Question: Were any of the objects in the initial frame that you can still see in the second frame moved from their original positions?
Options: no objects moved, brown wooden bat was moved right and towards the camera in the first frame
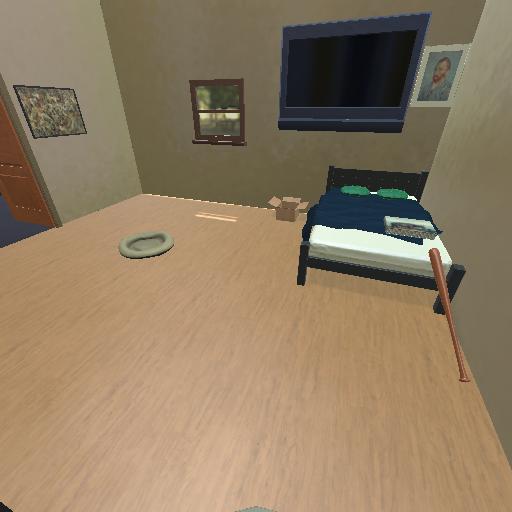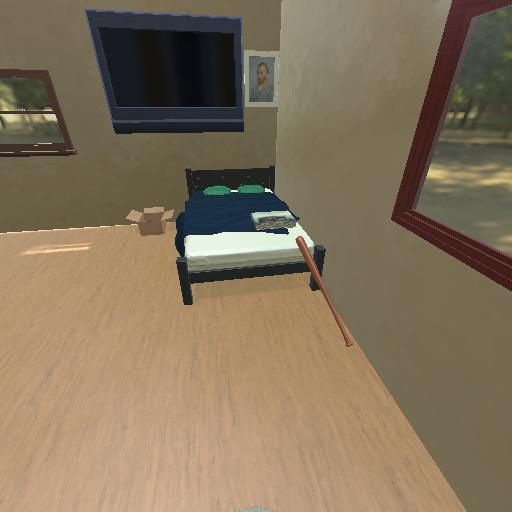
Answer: no objects moved